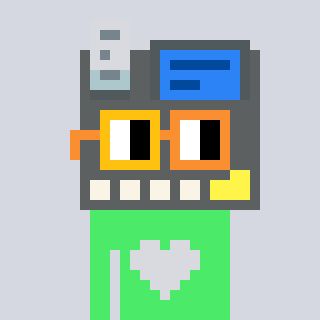
a pixel art character with square yellow and orange glasses, a cash register-shaped head and a teal-colored body on a cool background